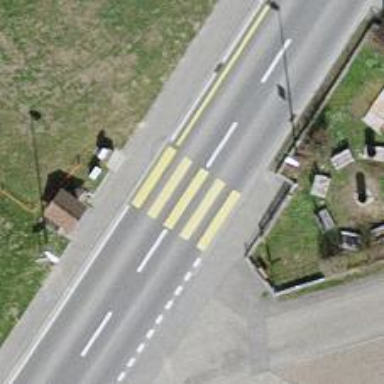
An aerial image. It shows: Marked road crossing.